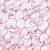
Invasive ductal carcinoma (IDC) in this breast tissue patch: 0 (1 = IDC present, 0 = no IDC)